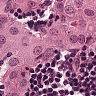
Metastatic tissue present: yes